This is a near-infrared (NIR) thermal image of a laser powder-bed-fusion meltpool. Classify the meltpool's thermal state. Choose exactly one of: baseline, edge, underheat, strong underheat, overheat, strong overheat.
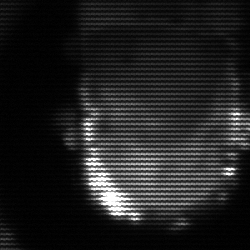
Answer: baseline